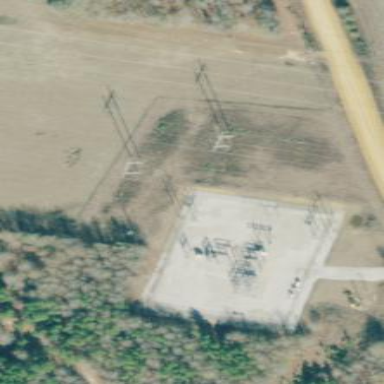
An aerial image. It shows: Distribution power substation secured by fence.